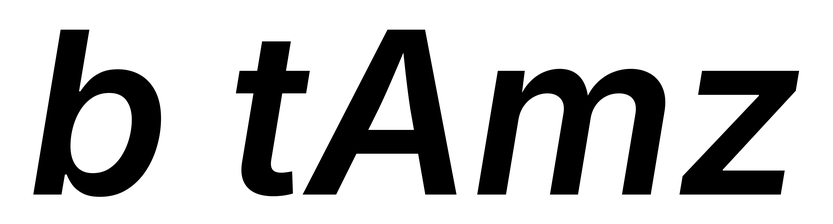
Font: Inter-Italic_SemiBold_Italic